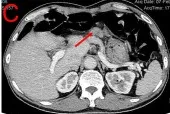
CECT and pathological result of the patient before and after surgery. (C, D) Tumor conditions after six cycles of gemcitabine + capecitabine. CECT, contrast-enhanced computed tomography.
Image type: radiology (ct)